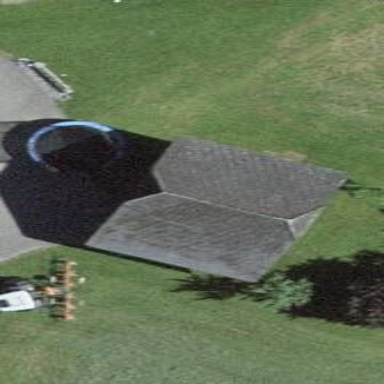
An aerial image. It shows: Barn.